Question: Count the number of objects in the diagram.
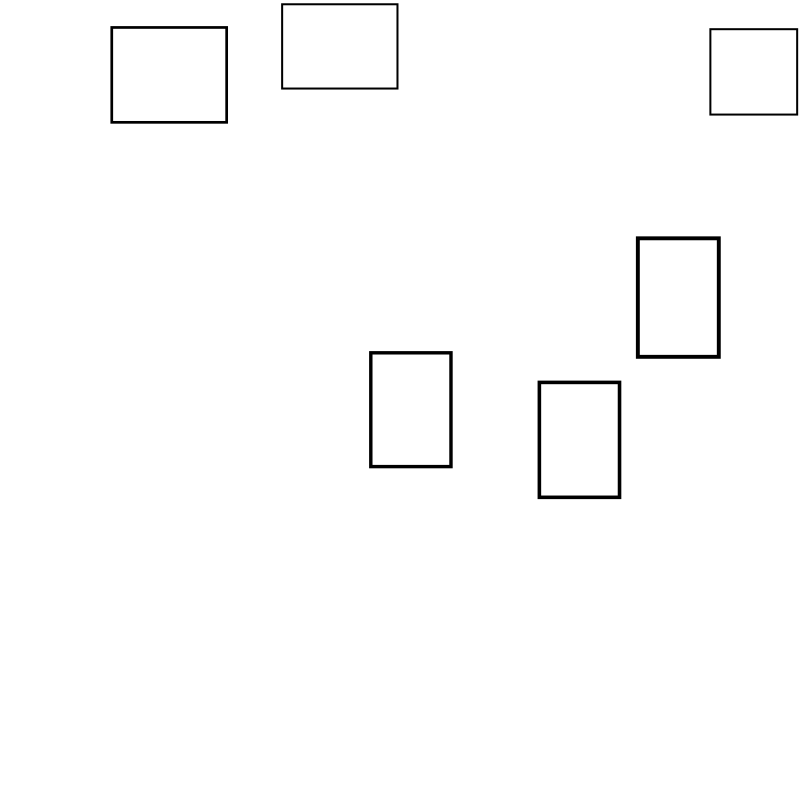
Answer: 6